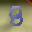
Label: 8